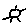
Label: sun